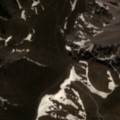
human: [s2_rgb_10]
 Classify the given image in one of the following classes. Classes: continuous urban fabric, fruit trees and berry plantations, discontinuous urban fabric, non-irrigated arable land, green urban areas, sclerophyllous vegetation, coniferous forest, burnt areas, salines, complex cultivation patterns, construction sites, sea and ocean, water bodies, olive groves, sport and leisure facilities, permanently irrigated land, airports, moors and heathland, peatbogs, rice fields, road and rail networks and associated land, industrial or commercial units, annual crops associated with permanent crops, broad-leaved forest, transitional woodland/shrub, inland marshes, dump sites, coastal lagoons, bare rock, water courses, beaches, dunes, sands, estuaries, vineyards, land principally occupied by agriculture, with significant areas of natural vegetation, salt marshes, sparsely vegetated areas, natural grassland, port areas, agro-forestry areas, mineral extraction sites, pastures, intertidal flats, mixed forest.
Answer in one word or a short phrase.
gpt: coniferous forest, natural grassland, moors and heathland, bare rock, sparsely vegetated areas